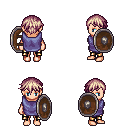
a pixel art fantasy rpg character, female body template, human, light skin, chain tabard jacket, gold greaves, white blonde short bangs hairstyle, shield, four views (front, back, left, right), 2x2 character sprite sheet, small pixel art, hard edges, no anti-aliasing